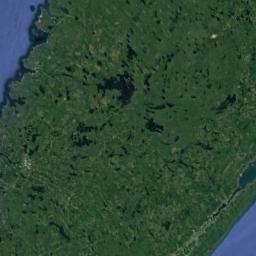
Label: wetland